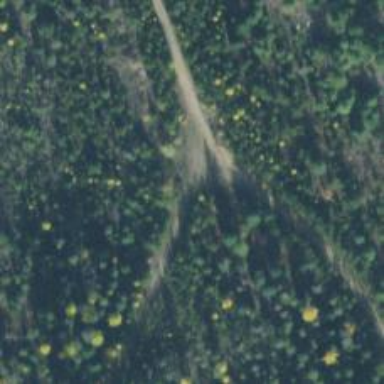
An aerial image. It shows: Track road.